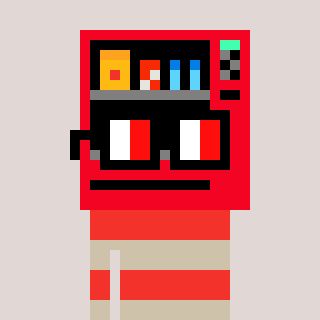
a pixel art character with square glasses with black frames and red eyes, a vending machine-shaped head and a bege-colored body on a warm background